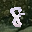
Label: 8